【题型】填空题　【知识点】平面几何　【难度】medium
如图，某建筑物$OP$垂直于地面，从地面点$A$处测得建筑物顶部$P$的仰角为$30^\circ$，从地面点$B$处测得建筑物顶部$P$的仰角为$45^\circ$，已知$A$、$B$相距$100$米，$\angle AOB=60^\circ$，则该建筑物$OP$高度约为\underline{\quad\quad}米．（保留一位小数）

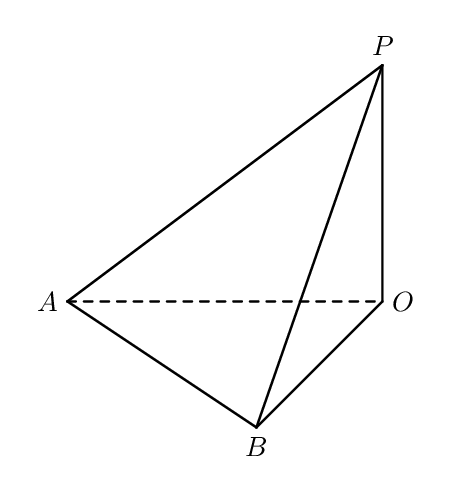
【解答】

\noindent \textbf{【答案】} $\boldsymbol{66.4}$

\vspace{0.3cm}
\noindent \textbf{【分析】} 先在$\text{Rt}\triangle AOP$和$\text{Rt}\triangle BOP$中，根据仰角分别用建筑物高度$OP$表示出$OA$和$OB$，然后在$\triangle AOB$中利用余弦定理建立关于$OP$的方程，最后求解方程得到$OP$的值.

\vspace{0.3cm}
\noindent \textbf{【详解】} 在$\text{Rt}\triangle AOP$中，已知从地面点$A$处测得建筑物顶部$P$的仰角为$30^\circ$，即$\angle PAO=30^\circ$.
\vspace{0.1cm}
\noindent 因为$\tan\angle PAO=\dfrac{OP}{OA}$，
\vspace{0.1cm}
\noindent 所以$OA=\dfrac{OP}{\tan30^\circ}=\sqrt{3}OP$.

\vspace{0.2cm}
\noindent 在$\text{Rt}\triangle BOP$中，从地面点$B$处测得建筑物顶部$P$的仰角为$45^\circ$，即$\angle PBO=45^\circ$.
\vspace{0.1cm}
\noindent 因为$\tan\angle PBO=\dfrac{OP}{OB}$，且$\tan45^\circ=1$，所以$OB=OP$.

\vspace{0.2cm}
\noindent 在$\triangle AOB$中，已知$AB=100$米，$\angle AOB=60^\circ$.
\vspace{0.1cm}
\noindent 根据余弦定理$AB^2=OA^2+OB^2-2\cdot OA\cdot OB\cdot \cos\angle AOB$，
\vspace{0.1cm}
\noindent 将$OA=\sqrt{3}OP$，$OB=OP$代入可得：
\[
100^2=(\sqrt{3}OP)^2+OP^2-2\cdot \sqrt{3}OP\cdot OP\cdot \cos60^\circ
\]
\vspace{0.1cm}
\noindent 即$10000=(4-\sqrt{3})OP^2$

\vspace{0.2cm}
\noindent 可得$OP^2=\dfrac{10000}{4-\sqrt{3}}=\dfrac{10000(4+\sqrt{3})}{(4-\sqrt{3})(4+\sqrt{3})}=\dfrac{10000(4+\sqrt{3})}{13}$

\vspace{0.2cm}
\noindent 则$OP=\sqrt{\dfrac{10000(4+\sqrt{3})}{13}}\approx\sqrt{\dfrac{10000(4+1.732)}{13}}\approx\sqrt{4409.23}\approx66.4$

\vspace{0.1cm}
\noindent 故答案为：$\boldsymbol{66.4}$